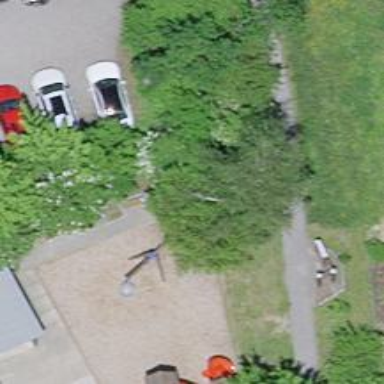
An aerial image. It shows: Playground featuring basket swing.